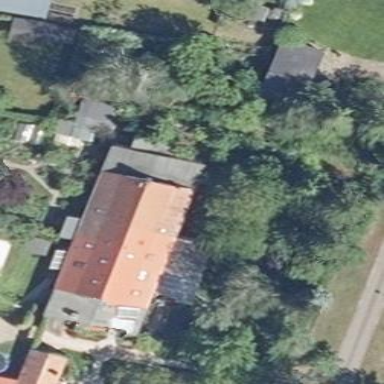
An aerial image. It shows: Historic building.